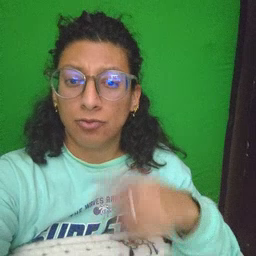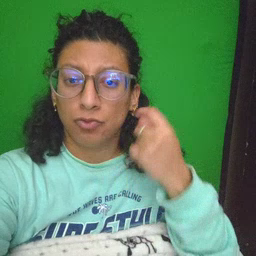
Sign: toy